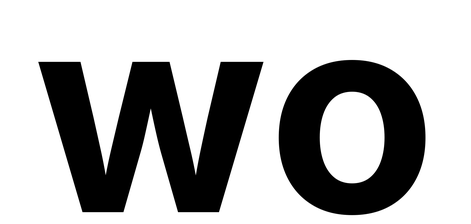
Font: Inter_Bold